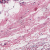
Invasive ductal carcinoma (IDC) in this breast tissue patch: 0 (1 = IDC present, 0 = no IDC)